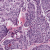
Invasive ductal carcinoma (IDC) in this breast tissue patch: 1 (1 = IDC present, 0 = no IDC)